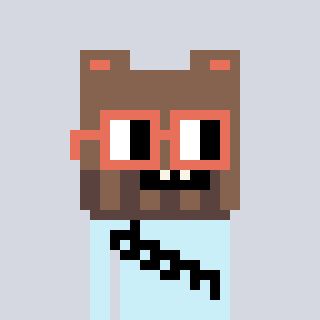
a pixel art character with square orange glasses, a bear-shaped head and a cold-colored body on a cool background